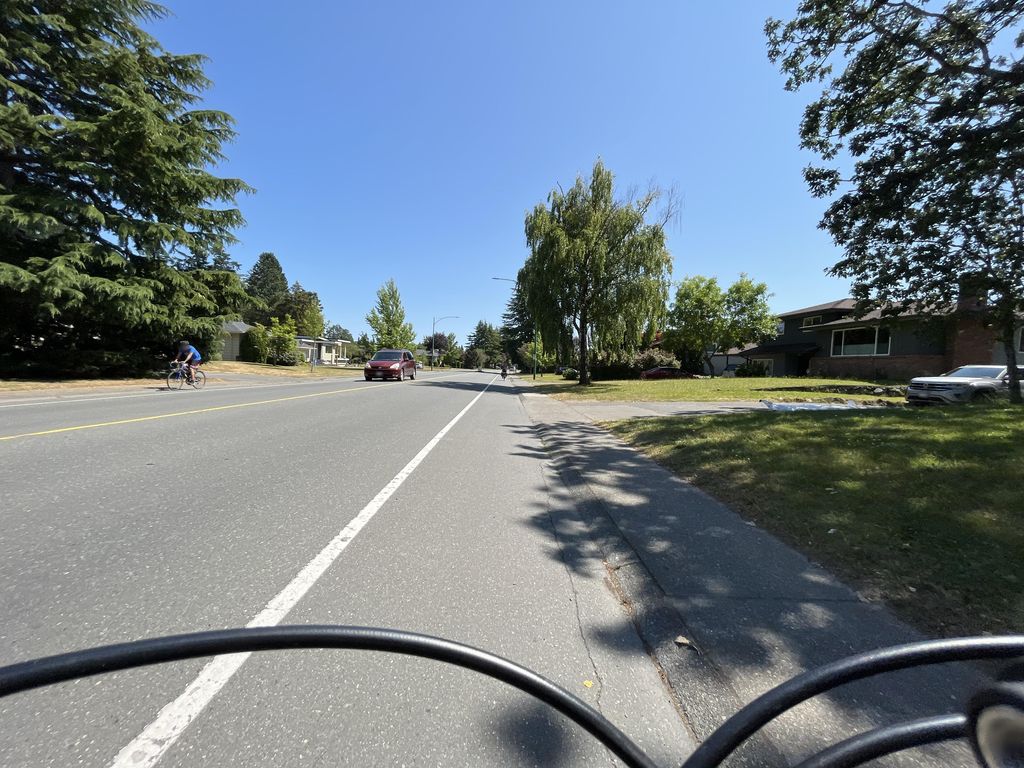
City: victoria